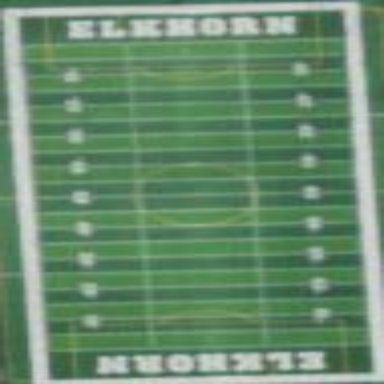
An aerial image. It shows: American football pitch.